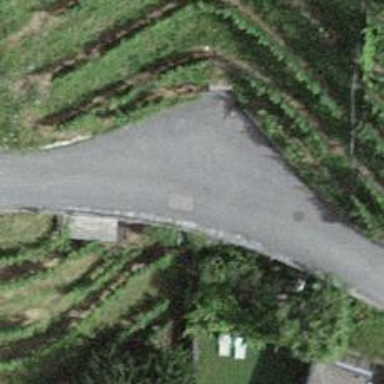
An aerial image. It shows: Turning circle on the road.